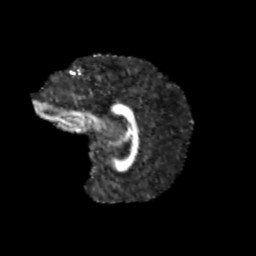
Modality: FA
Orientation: sagittal
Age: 11
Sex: female
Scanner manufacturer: siemens
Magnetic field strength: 3 T
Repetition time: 3.8 s
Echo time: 0.07 s